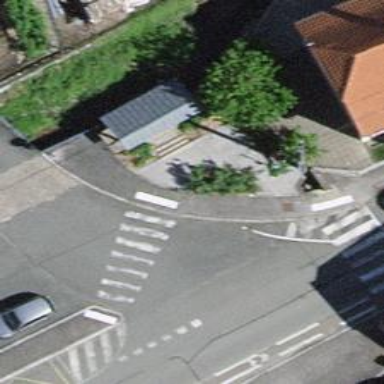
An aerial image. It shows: Residential road with opposite cycleway.